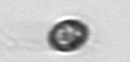
Label: Dinophyceae